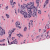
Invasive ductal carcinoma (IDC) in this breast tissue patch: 1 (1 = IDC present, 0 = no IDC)